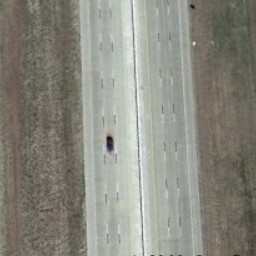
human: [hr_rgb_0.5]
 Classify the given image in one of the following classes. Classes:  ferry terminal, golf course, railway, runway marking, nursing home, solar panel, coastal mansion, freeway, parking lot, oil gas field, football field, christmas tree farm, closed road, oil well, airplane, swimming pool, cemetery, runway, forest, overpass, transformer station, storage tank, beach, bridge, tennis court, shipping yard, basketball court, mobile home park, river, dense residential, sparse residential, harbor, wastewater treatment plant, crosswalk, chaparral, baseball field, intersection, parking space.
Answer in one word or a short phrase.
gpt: freeway